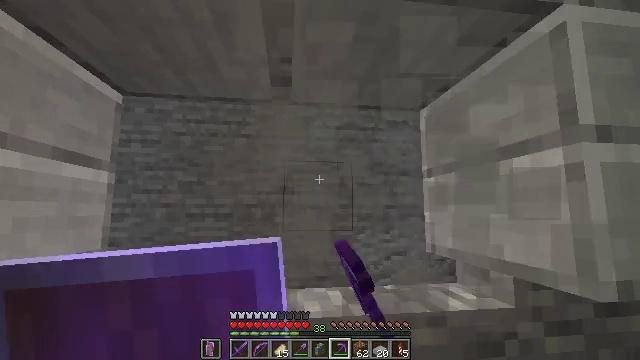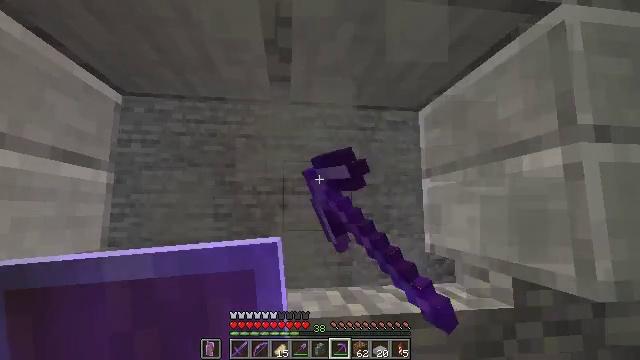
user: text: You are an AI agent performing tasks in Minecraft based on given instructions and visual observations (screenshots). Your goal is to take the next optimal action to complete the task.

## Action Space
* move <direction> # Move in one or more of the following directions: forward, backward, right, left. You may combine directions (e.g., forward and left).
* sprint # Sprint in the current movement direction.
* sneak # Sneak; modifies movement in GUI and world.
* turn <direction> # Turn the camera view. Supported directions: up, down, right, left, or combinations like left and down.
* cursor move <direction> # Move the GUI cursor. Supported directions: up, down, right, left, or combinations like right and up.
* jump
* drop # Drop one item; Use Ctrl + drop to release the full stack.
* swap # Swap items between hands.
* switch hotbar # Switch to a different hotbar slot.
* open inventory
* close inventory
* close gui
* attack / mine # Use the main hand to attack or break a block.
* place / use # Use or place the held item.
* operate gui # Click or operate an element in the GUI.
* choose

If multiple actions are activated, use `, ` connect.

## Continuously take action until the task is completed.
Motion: motion action
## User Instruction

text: mine block light gray stained glass
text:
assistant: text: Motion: move forward, sneak, attack / mine
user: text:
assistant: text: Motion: sneak